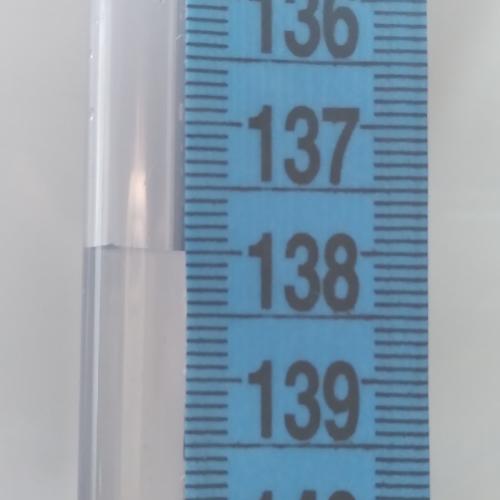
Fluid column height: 138.0 cm